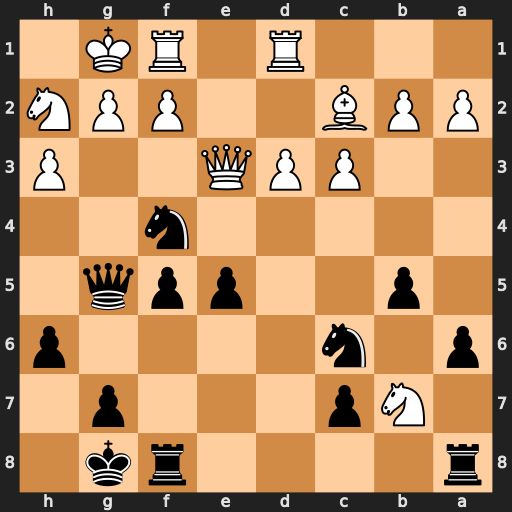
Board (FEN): r4rk1/1Np3p1/p1n4p/1p2ppq1/5n2/2PPQ2P/PPB2PPN/3R1RK1
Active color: b
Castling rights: -
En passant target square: -
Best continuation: Qxg2#